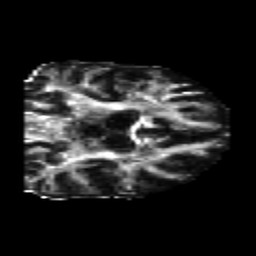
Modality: FA
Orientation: coronal
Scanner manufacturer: siemens
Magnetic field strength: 3 T
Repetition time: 6.8 s
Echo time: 0.093 s